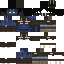
A male skeleton skin with dark skin, wearing brown helmet dressed in a black armor chest and brown pants, featuring a closed mouth.